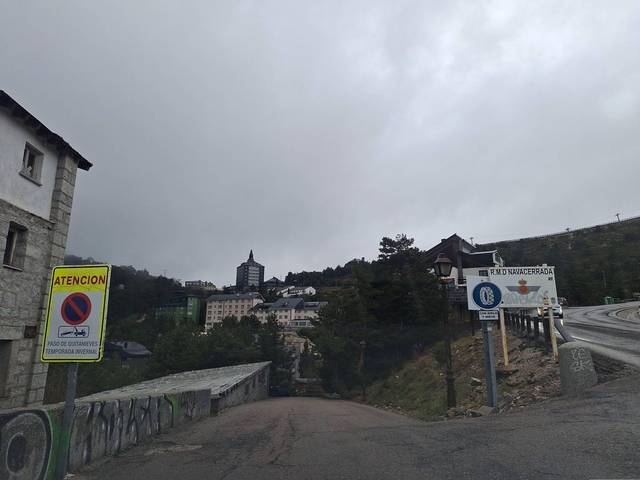
Region: Spain
Coordinates: 40.784, -4.002